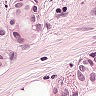
Metastatic tissue present: yes